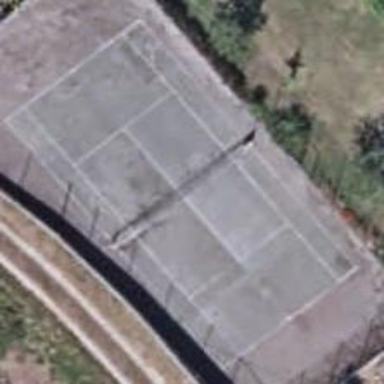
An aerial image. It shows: Tennis court on pitch designated for leisure land.